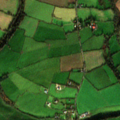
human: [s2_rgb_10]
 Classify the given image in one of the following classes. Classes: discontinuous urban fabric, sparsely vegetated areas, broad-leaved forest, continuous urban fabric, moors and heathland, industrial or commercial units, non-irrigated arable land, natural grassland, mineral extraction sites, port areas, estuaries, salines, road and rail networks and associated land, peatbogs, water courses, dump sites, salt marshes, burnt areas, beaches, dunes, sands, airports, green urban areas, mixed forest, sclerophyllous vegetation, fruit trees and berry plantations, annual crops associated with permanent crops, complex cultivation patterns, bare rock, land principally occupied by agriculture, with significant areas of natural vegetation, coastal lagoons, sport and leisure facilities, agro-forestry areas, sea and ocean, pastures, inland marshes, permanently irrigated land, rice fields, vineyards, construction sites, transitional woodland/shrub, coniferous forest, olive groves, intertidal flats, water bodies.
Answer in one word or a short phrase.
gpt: non-irrigated arable land, pastures